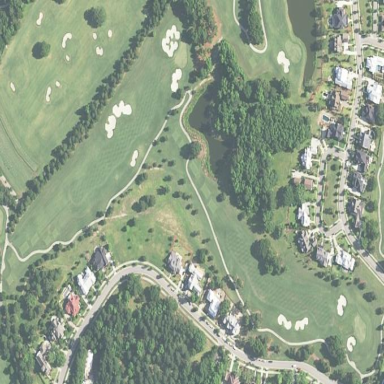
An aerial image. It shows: Rough area on grassy golf course.